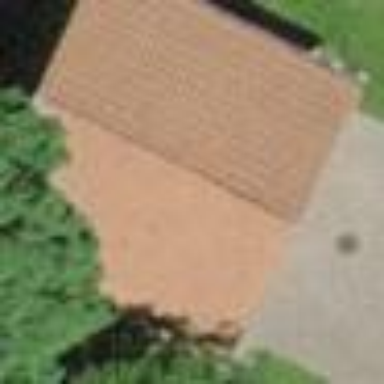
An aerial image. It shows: Garage.